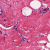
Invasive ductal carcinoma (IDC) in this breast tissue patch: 0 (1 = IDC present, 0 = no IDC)